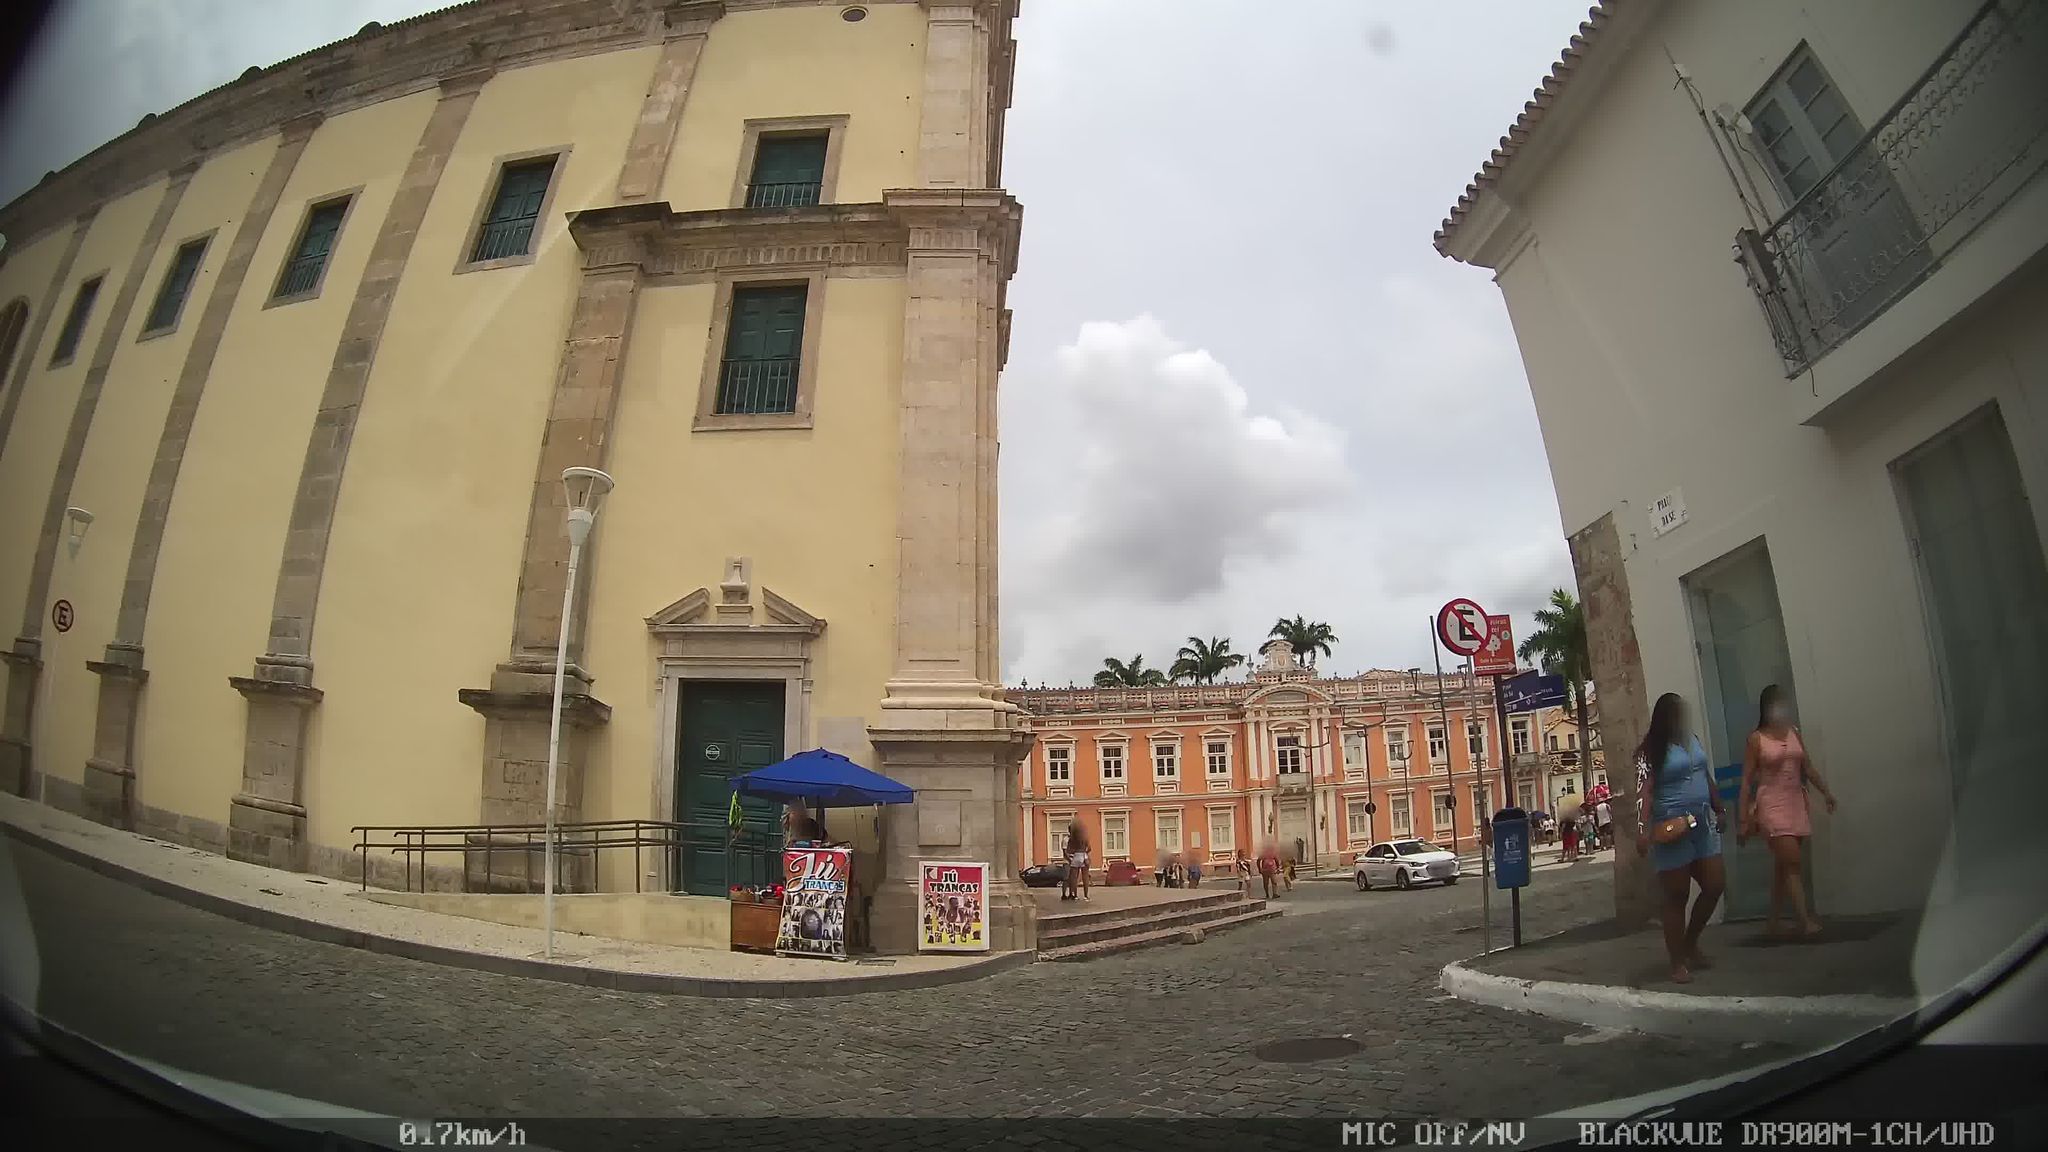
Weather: snowy
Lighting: day
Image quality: good
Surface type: driving surface
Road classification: pedestrian, residential, footway
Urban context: urban centre
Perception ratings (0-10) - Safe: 5.05, Lively: 8.69, Beautiful: 5.9, Boring: 2.61, Depressing: 3.85, Wealthy: 5.34